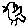
Label: bird